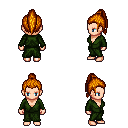
a pixel art fantasy rpg character, female body template, human, light skin, green robe, gold greaves, dark blonde long topknot hairstyle, four views (front, back, left, right), 2x2 character sprite sheet, small pixel art, hard edges, no anti-aliasing